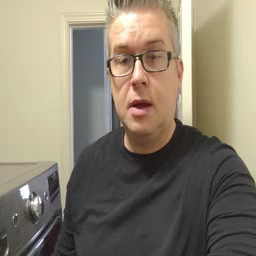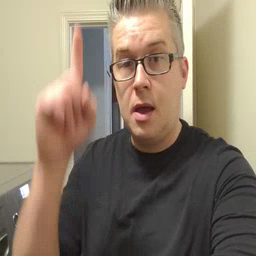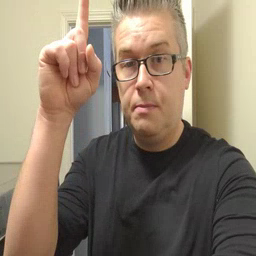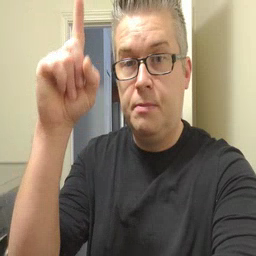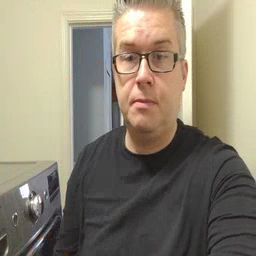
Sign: up